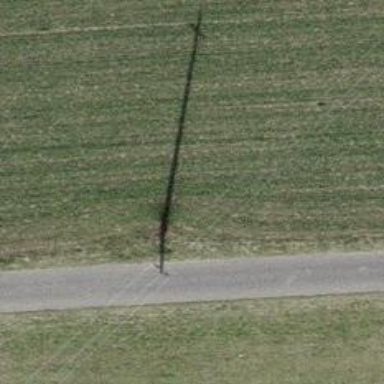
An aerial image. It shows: Power line in the image.